Aerial crown-view tile of a tropical tree (Barro Colorado Island, Panama), acquired 20250818:
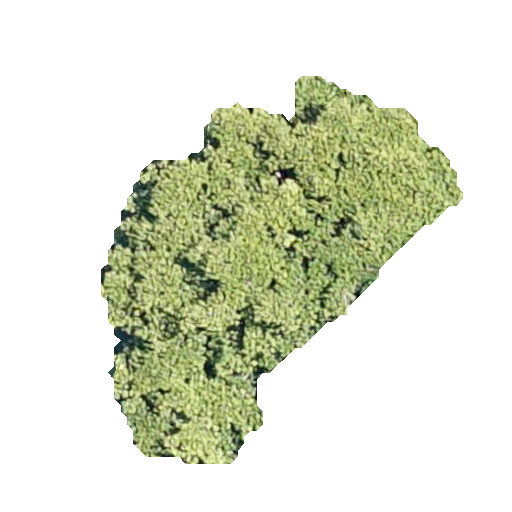
Species: Sterculia apetala
GBIF accepted scientific name: Sterculia apetala
Crown area: 114.035 m²